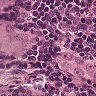
Metastatic tissue present: yes